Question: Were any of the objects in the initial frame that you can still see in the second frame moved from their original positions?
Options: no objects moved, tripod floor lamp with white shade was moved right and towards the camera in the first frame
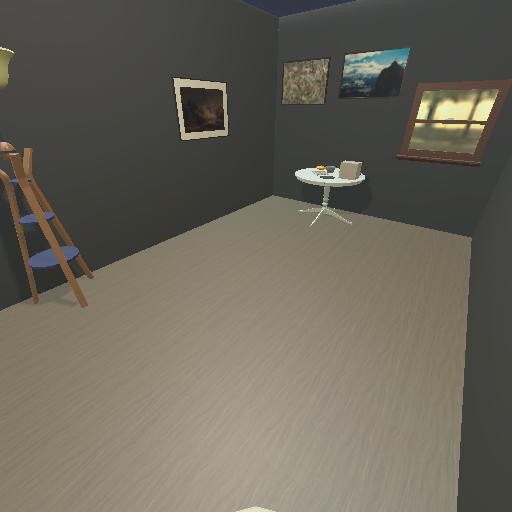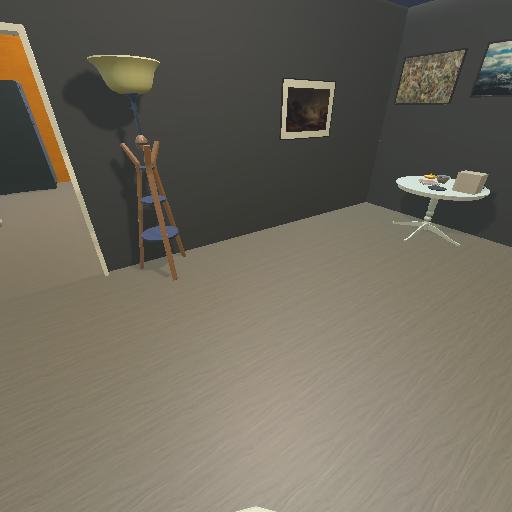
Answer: no objects moved